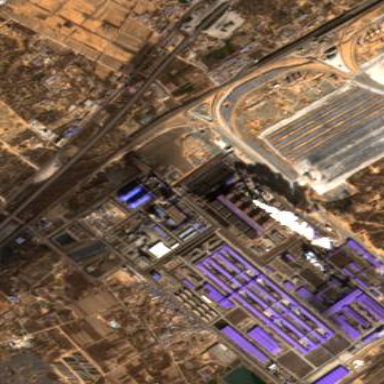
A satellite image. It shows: Industrial area with coal power plant.